Interaction volume radius: 5 \u00c5
Interaction volume height: 35 \u00c5
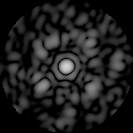
Disorder parameter: 0.6306